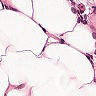
Metastatic tissue present: yes